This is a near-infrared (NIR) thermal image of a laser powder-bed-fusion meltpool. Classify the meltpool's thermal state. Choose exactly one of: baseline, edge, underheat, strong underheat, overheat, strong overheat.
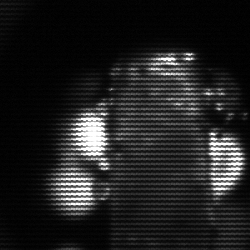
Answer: strong underheat